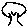
Label: tree